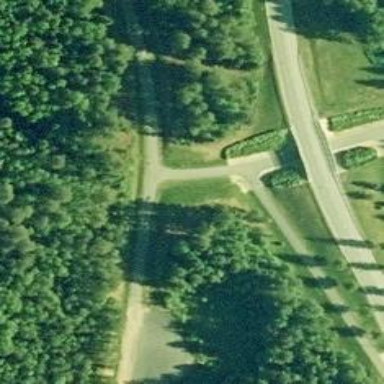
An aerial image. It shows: Asphalt cycleway.